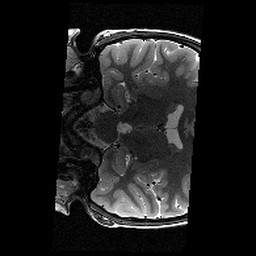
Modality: T2w
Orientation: coronal
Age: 13
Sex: female
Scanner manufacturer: siemens
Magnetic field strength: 3 T
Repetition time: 9.23 s
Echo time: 0.067 s